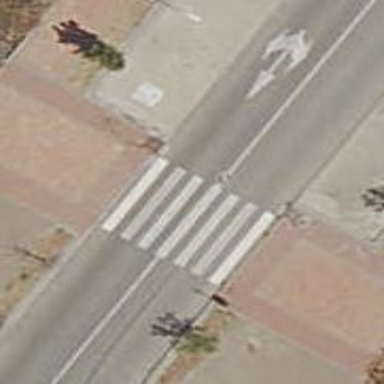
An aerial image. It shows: Uncontrolled road crossing.